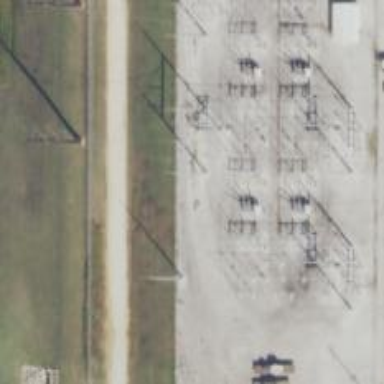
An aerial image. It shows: Switch for power supply.